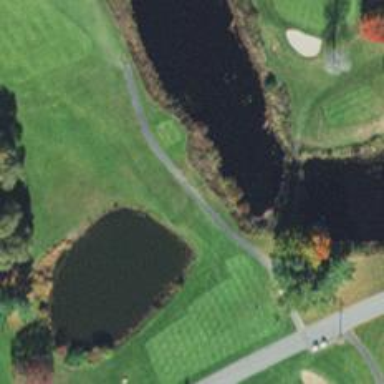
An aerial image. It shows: Footway that serves as golf path.